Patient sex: F
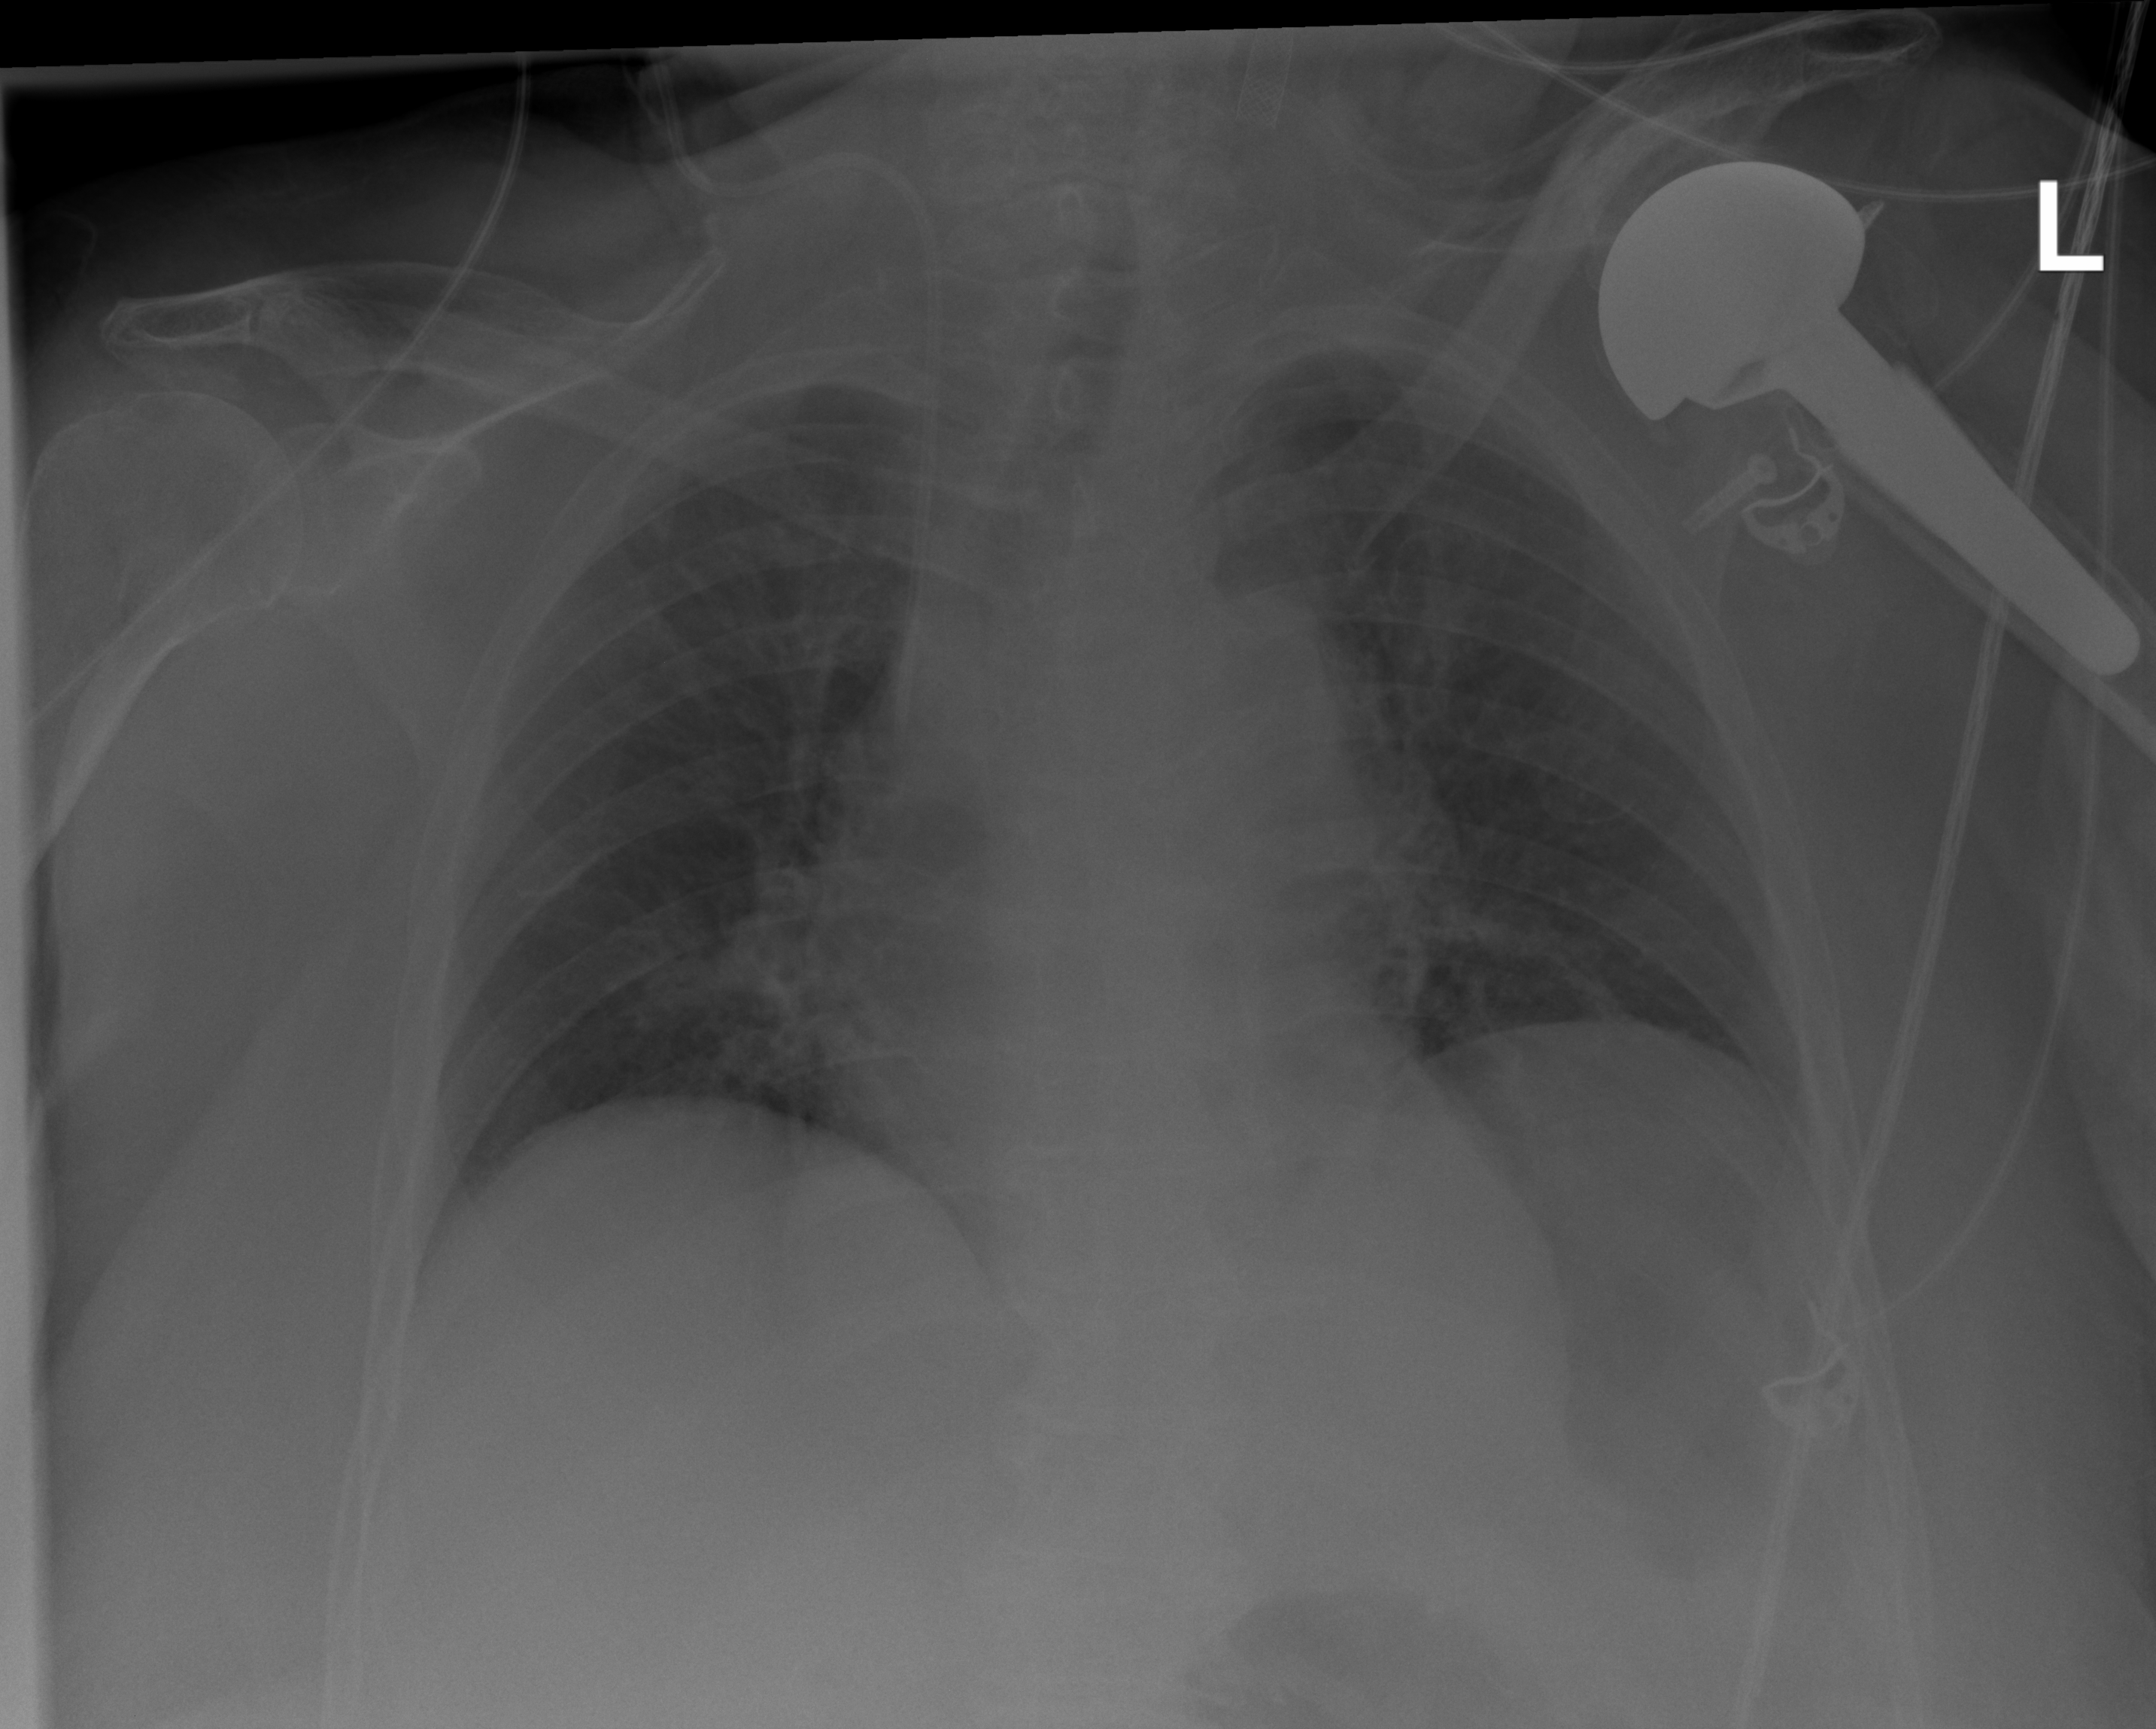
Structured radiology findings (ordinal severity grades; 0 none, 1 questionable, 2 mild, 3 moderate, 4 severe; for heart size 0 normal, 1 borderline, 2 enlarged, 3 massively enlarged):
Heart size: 0
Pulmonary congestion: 1
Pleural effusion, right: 0
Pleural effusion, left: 0
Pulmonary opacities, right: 0
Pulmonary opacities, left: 0
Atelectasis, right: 0
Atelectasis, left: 0